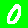
Digit: 0